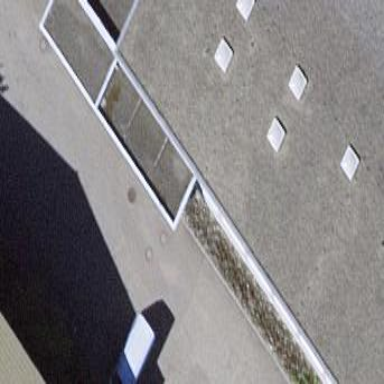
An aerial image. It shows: View of roof of building.